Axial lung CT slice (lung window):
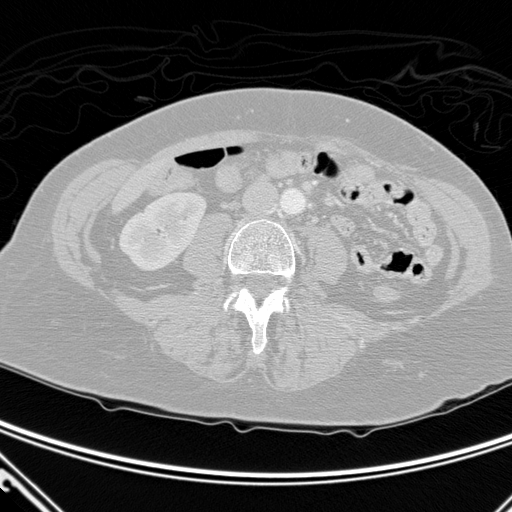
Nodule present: no